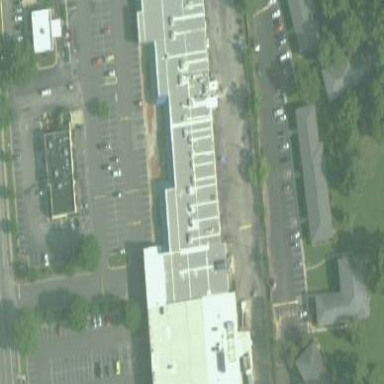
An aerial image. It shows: Commercial building.